Question: I'm trying to split a string which is 17 bytes but when I display the length it displays 18.
'''
String s1 = "{{ (( 4 + 5 )) }}";
String[] s2 = s1.split("");
System.out.println("length = " + s2.length);
'''

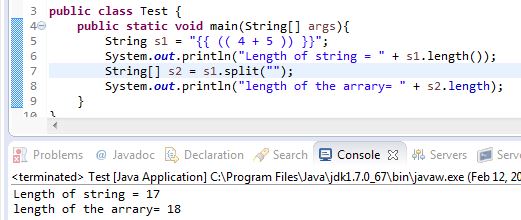
Answer: It shows a length of '18' in Java 7 because splitting by an empty string will find a delimiter before and after every character.
'''
{ { ( (...
^ ^ ^ ^ ^
'''
In Java 7, <URL>.
> If n is zero then the pattern will be applied as many times as possible, the array can have any length, and trailing empty strings will be discarded.
So, in Java 7, I get a length of '18', because the trailing empty string is discarded, but the leading empty string is not discarded.
Including this line
'''
System.out.println(Arrays.toString(s2));
'''
yields this output
'''
[, {, {, , (, (, , 4, , +, , 5, , ), ), , }, }]
'''
with a leading empty string.
However, in Java 8, <URL>.
> When there is a positive-width match at the beginning of this string then an empty leading substring is included at the beginning of the resulting array. A zero-width match at the beginning however never produces such empty leading substring.
It is not present in the Java 7 javadocs.
It looks like the behavior has been changed to eliminate leading strings for zero-width matches, which is the case for this question.
Java 8 output:
'''
[{, {, , (, (, , 4, , +, , 5, , ), ), , }, }]
'''
The beginning ',' after the array print of '[' is now gone, and the length is now '17'.